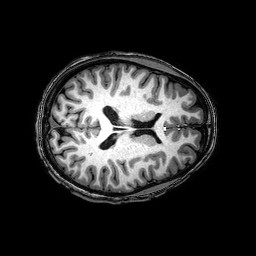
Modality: T1w
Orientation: axial